Question: In MS Access I have 3 tables:
(UserID,Age(teen,adult,old),Company,...)
to store users information
(CourseID,...)to store course information
(CourseID,UserID,...)to store which user takes which cCourse
I need to make a report that shows me how many (teen,adult,old) users each company has, and that company take which course, and how many users in each company take each course.
Example report how I would want it to look, made in Excel
+ tables with some data:

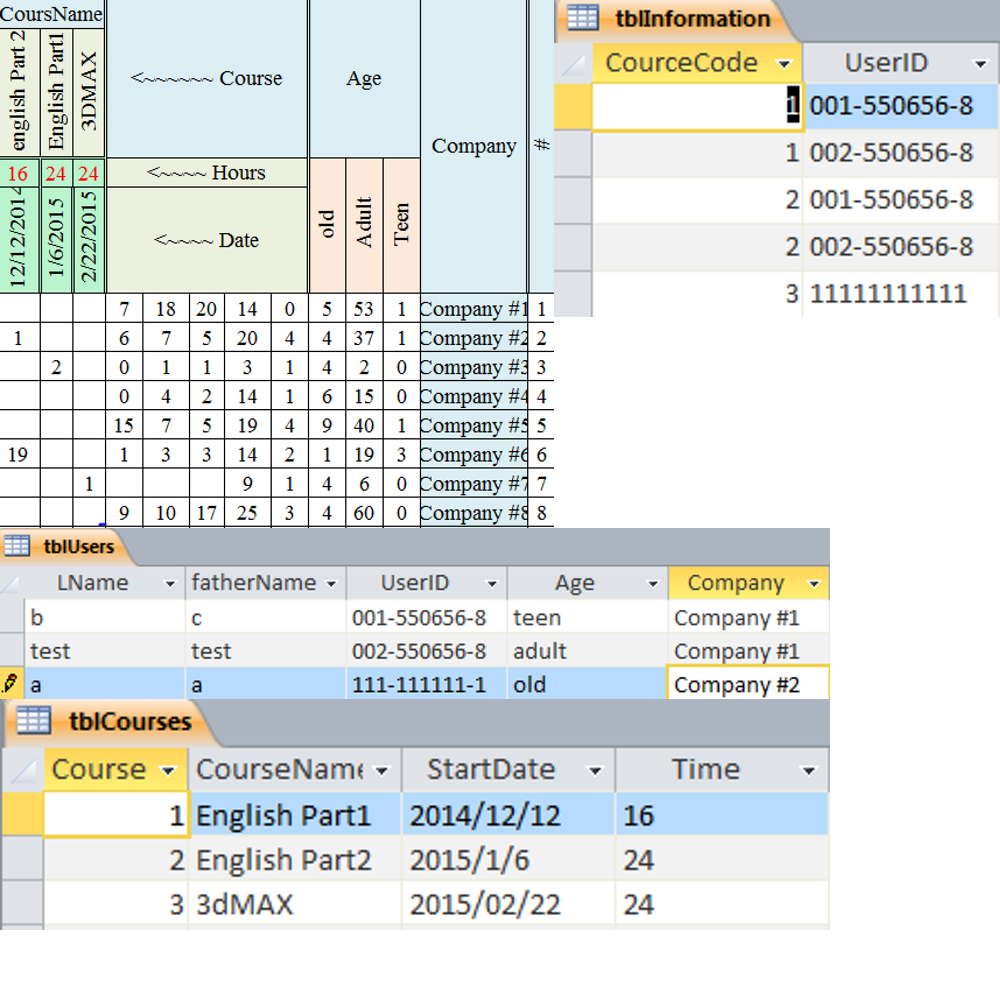
Answer: Based on the data in your tables in the screenshot, I created this query:
'''
SELECT tblUsers.Company, tblCourses.CourseName, tblUsers.Age
FROM (tblInformation LEFT JOIN tblCourses ON tblInformation.CourceCode = tblCourses.Course) LEFT JOIN tblUsers ON tblInformation.UserID = tblUsers.UserID;
'''
Which resulted in this data:

I then put this data into a spreadsheet formatted as a table (you can either export it to spreadsheet and then format the data as a table or link your spreadsheet to this query in Access; linking is better in my opinion because you can just refresh the spreadsheet for new data from Access):

Highlighting the above table in Excel, I inserted a pivot table, and set up the fields in this configuration:

...which creates this pivot table:

Is this what you're after?